Question: I haven't asked a question using this before so forgive me if I haven't provided what's needed/explained in sufficient detail. I'm using 'geom_step' in 'ggplot2' to try and produce step curves for data with two separate two-level factors (coded as a single four-level factor). I'd like the first factor (in the below, A vs B) to be represented by colour and the second factor (in the below, 1 vs 2) to be represented by line fill, i.e filled vs white. Here is an edited mock-up of what I'm looking for:

Is it possible to add a border to lines constructed by 'geom_step' in 'ggplot2'?
If not, could I overlay a second 'geom_step' line with smaller line width and different colours to "manually" add the line fill? I've tried adding another geom_step with different colours in the 'scale_colour_manual' term, but this simply duplicates the first 'geom_step' curve and returns the message "Scale for 'colour' is already present. Adding another scale for 'colour', which will replace the existing scale."
Example code is below.
'''
events <- rep(c(0,1,2,3,4),4)
individual <- (as.factor(rep(c("A1","A2","B1","B2"),each=5)))
step <- c(1,2,3,4,5,3,4,5,6,7,5,6,7,8,9,7,8,9,10,11)
df <- data.frame(events,individual,step)
ggplot(df, aes(x=events, group=individual, colour=individual, y=step)) +
geom_step(size=1.8) +
scale_colour_manual(values=c("green2","green2", "orange", "orange"), name="Individual")
'''
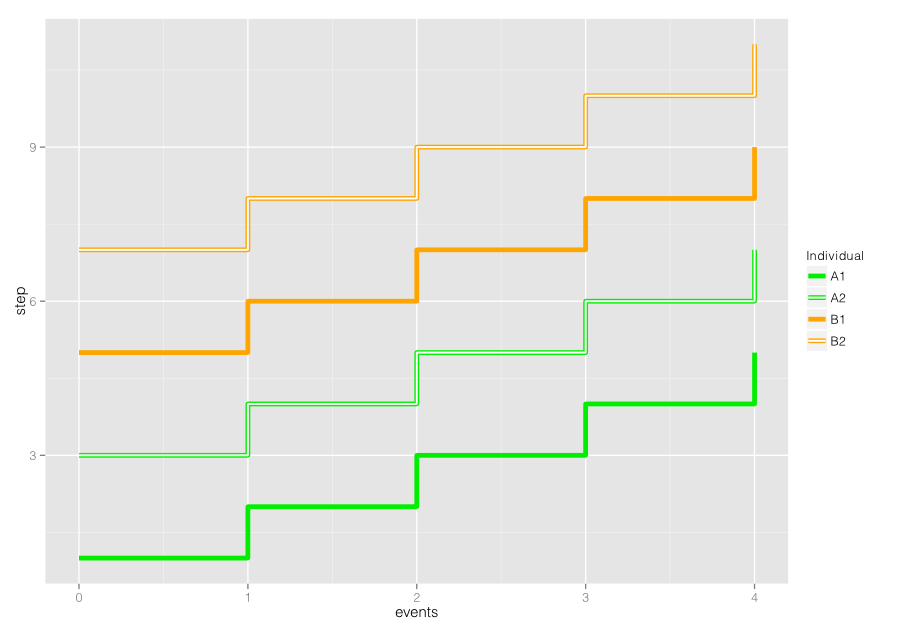
Answer: This isn't quite a full solution:
It's fairly easy to add a white strip by adding another geom_step command:
'''
events<-rep(c(0,1,2,3,4),4)
individual<-(as.factor(rep(c("A1","A2","B1","B2"),each=5)))
step<-c(1,2,3,4,5,3,4,5,6,7,5,6,7,8,9,7,8,9,10,11)
filled <- rep(c(FALSE,TRUE),each=5)
data_frame<-data.frame(events,individual,step,filled)
ggplot(data_frame, aes(x=events, group=individual, colour=individual, y=step)) +
geom_step(size=1.8) +
scale_colour_manual(values=c("green2","green2", "orange", "orange"), name="Individual") +
geom_step(data=df[df$filled,], size=1.1, colour="white")
'''

Unfortunately I'm not sure how to make the legend consistent with this.
An easier alternative would be to make some lines lighter. You can define a 'lighten_colour' function:
'''
lighten_colour <- function(colour, lightness=0.5) {
# lightness should be between 0 and 1
white <- col2rgb("white") / 255
colour <- col2rgb(colour) / 255
rgb(t(white*lightness + colour*(1-lightness)))
}
'''
... and use this for the plot colours.
'''
ggplot(data_frame, aes(x=events, group=individual, colour=individual, y=step)) +
geom_step(size=1.8) +
scale_colour_manual(values=c(lighten_colour("green2"),
"green2",
lighten_colour("orange"),
"orange"),
name="Individual")
'''